Question: I have a mysql problem
I populate my table with a user_id if a user is logged in. If they are not logged in I fill the table with their name, email and contact number. So in this scenario a user can submit an enquiry, if they are logged in/out.
I check if the enquiring user was logged in when they submitted the enquiry by checking if the user id is in the table. Therefore I can just fetch their name, email and contact from the l_users table.
Is there any mysql code that can achieve this for me?
So..
If user_id is empty, get the name, email and contact from the current table.
Else get the name, email and contact number from the l_users table using the user_id.
Can anyone help me with a solution?
I've seen the CASE function in mysql but i'm not familiar with it at all. I've got the logic. But I can't convert it into code :D
Thanks
Image of table below:

Answer:
'''
$q = " SELECT c.id,
c.user_id,
IFNULL(u.fn, c.name) AS name,
IFNULL(u.account_email, c.email) AS email,
IFNULL(u.telephone, c.contact) AS contact,
c.subject,
c.comment,
c.registered
FROM l_contact_us c
LEFT JOIN l_users u
ON c.user_id = u.id
ORDER BY c.registered
";
'''
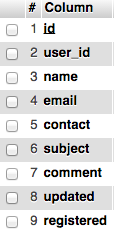
Answer: Use 'ISNULL' function.
'''
SELECT ISNULL((SELECT name FROM a_table WHERE user_id = @usr),
(SELECT name FROM i_user WHERE user_id = @usr)) AS name,
ISNULL((SELECT [address] FROM a_table WHERE user_id = @usr),
(SELECT [address] FROM i_user WHERE user_id = @usr)) AS a_address
FROM DUAL
'''
Or use a left outer join:
'''
SELECT ISNULL(t1.name, t2.name) AS name,
ISNULL(t1.address, t2.address) AS a_address
FROM a_table t1
LEFT JOIN i_user t2 ON t1.user_id = t2.user_id
WHERE t1.user_id = @usr
'''